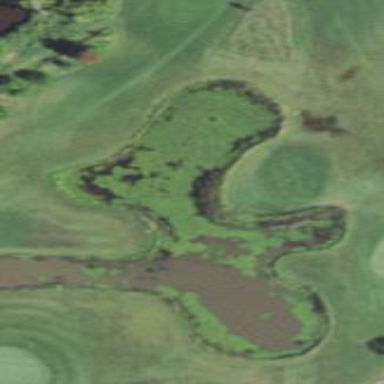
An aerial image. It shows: Water hazard in golf course. The hazard is natural water feature.